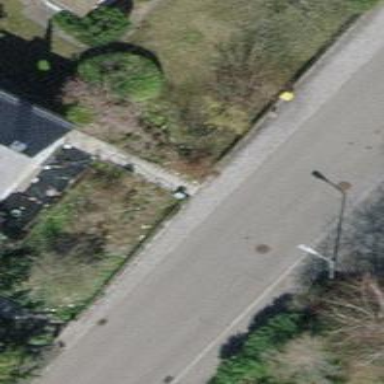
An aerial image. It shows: Urban tree adds touch of nature to the surroundings.